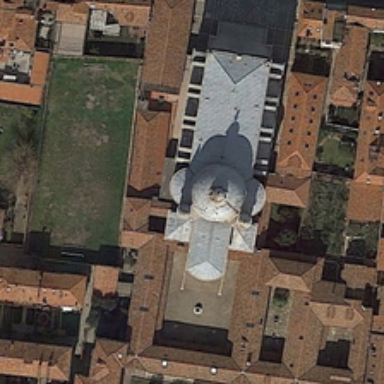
Some red buildings are around a white church .